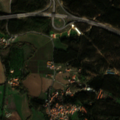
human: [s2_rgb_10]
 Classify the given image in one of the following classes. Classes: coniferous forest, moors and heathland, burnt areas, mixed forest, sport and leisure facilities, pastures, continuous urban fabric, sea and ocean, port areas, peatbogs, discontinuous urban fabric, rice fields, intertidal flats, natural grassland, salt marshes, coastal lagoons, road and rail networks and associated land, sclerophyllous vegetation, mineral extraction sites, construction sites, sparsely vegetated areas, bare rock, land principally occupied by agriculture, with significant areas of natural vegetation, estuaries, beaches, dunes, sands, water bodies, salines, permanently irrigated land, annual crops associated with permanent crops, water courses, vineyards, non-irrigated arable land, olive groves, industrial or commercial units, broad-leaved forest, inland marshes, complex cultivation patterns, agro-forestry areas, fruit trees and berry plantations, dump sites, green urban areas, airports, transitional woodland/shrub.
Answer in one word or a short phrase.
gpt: discontinuous urban fabric, road and rail networks and associated land, permanently irrigated land, complex cultivation patterns, broad-leaved forest, transitional woodland/shrub